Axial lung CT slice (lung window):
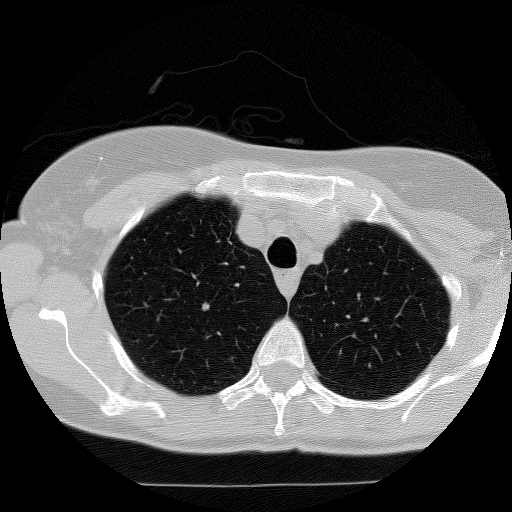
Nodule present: no